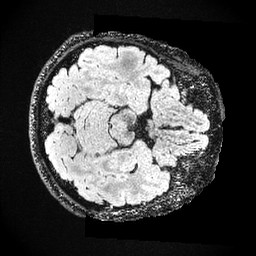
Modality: FLAIR
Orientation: axial
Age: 35
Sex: male
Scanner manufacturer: ge
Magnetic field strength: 3 T
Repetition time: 4.802 s
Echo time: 0.1163 s